Question: I'd like to hide the "..." menu in a custom app (spfx-webpart), which is displayed, when the tab is opened in the teams mobile app:
Screenshot showing the menu I like to hide

Is this possible?
I tried to find some docs from Microsoft and googled a lot, but I did not found a solution
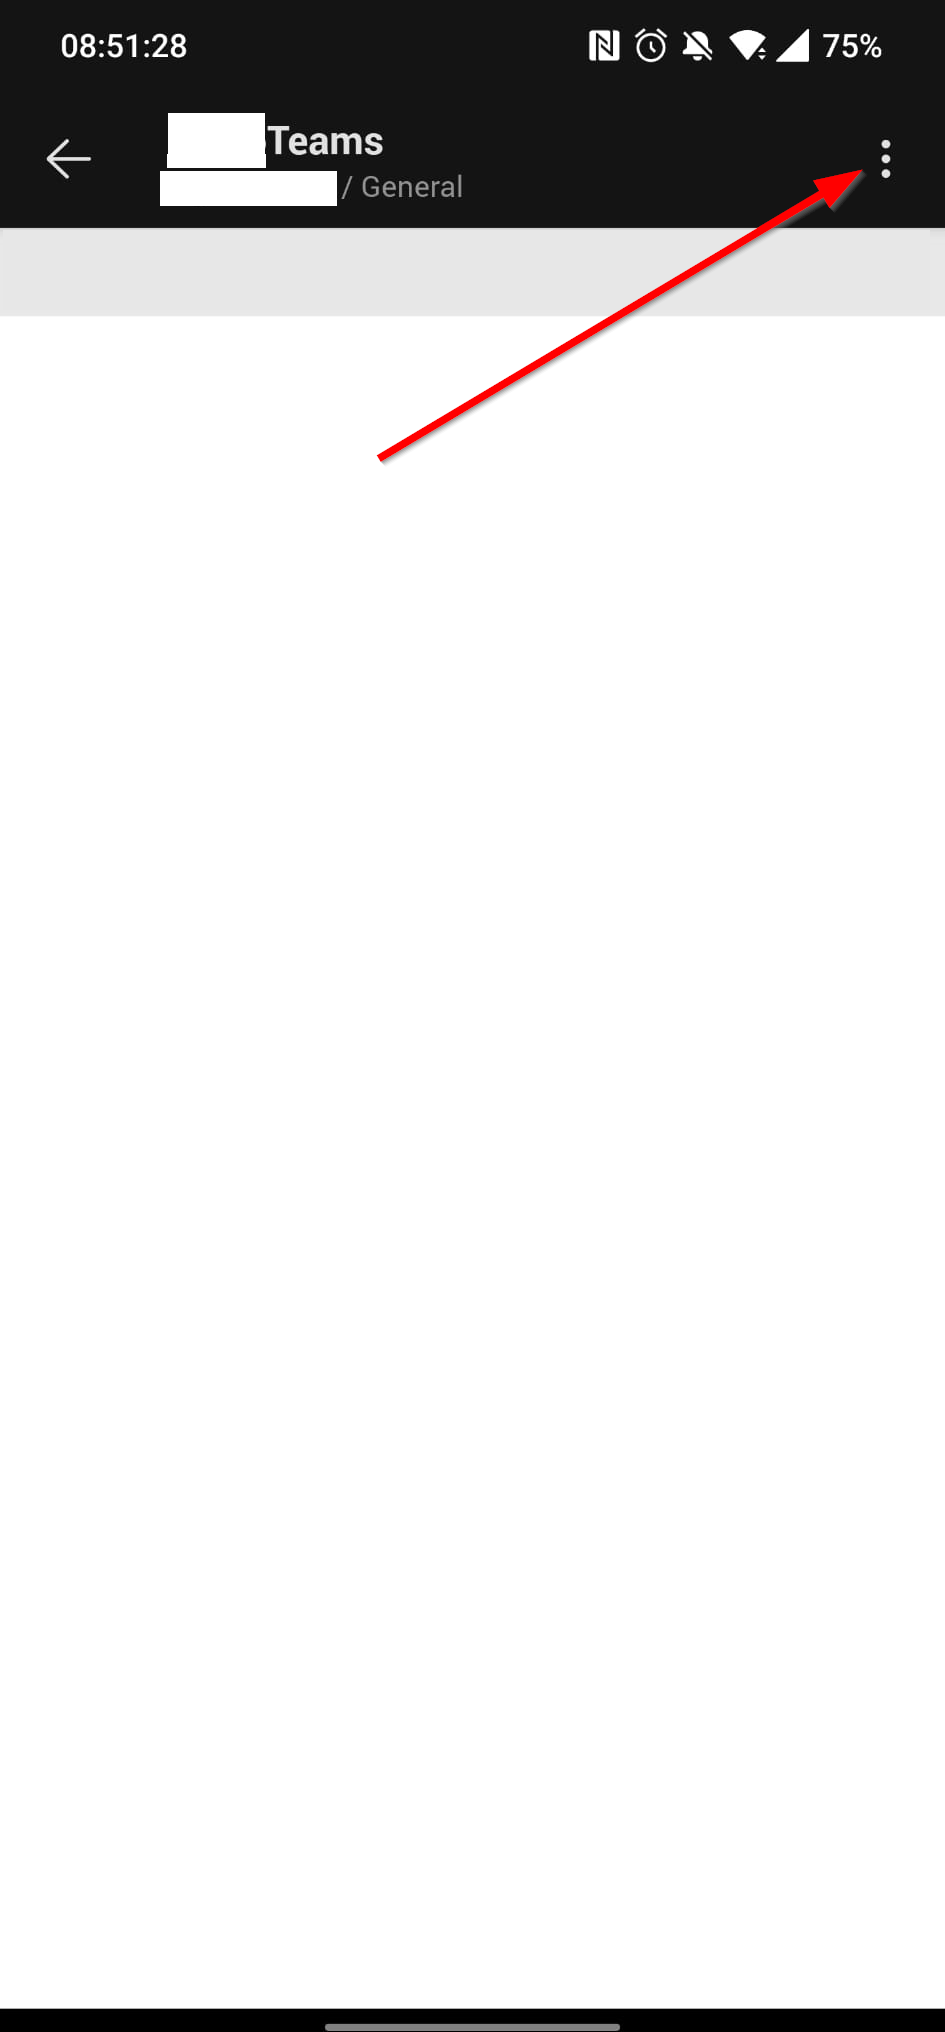
Answer: There is no way to hide 3-dots menu in Teams mobile custom app.
If you wish you can suggest this feature here:
<URL>